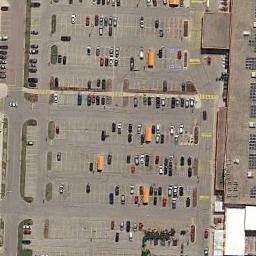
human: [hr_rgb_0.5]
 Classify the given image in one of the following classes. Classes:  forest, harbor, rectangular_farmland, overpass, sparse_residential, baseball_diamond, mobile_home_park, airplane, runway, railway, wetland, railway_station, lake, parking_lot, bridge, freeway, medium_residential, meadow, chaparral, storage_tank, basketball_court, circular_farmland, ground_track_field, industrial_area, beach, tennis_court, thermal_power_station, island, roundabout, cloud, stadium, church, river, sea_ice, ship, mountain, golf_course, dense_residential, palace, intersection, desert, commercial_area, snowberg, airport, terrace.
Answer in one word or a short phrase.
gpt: parking_lot